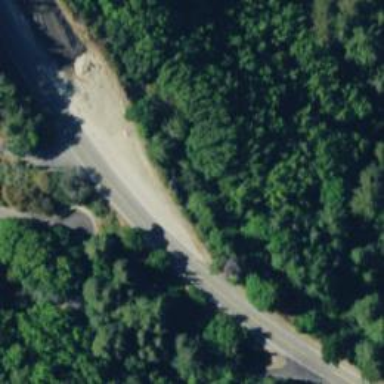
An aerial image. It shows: Asphalt road classified as primary highway.